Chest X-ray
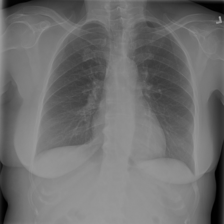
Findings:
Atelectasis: negative
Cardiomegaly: negative
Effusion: negative
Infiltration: negative
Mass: negative
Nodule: negative
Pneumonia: negative
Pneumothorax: negative
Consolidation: positive
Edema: negative
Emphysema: negative
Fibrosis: negative
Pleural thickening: negative
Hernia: negative